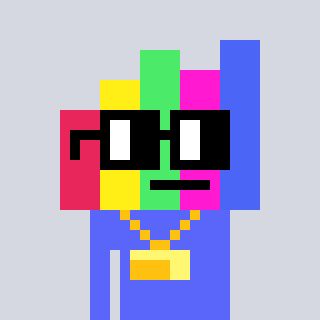
a pixel art character with square black glasses, a bar chart-shaped head and a purple-colored body on a cool background